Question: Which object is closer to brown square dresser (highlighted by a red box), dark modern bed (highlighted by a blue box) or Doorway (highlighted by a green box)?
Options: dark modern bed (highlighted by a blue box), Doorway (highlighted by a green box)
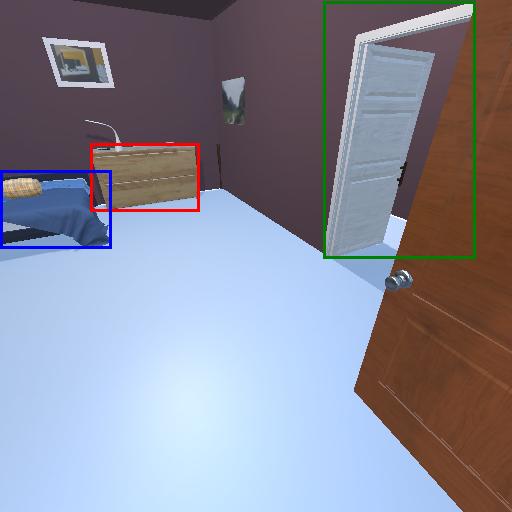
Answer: dark modern bed (highlighted by a blue box)